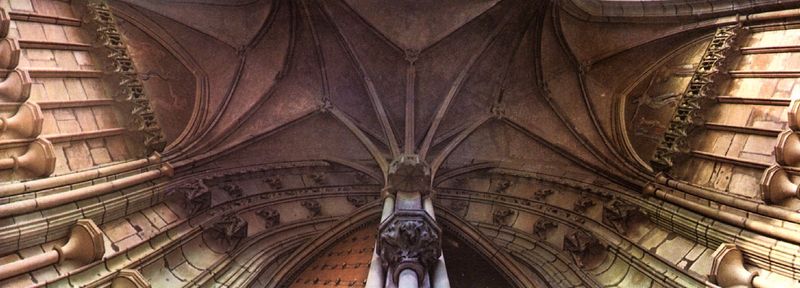
Titel: Südlicher Vorraum “Das goldene Tor” des Prager Veitsdoms
Künstler: Peter Parler
Standort: Prag, Veitsdom (EU - Tschechische Republik)
Schlagwörter: schatten, pfeiler, stützen, säule, säulen, tür, rose, rot, architektur, stein, steine, kirche, decke, gotik, kuppel, querformat, detail, foto, fotografie, bögen, gewölbe, torbogen, kapitell, portal, schlussstein, kreuzrippen, gotisch, kreuzgrat, untersicht, fresko, masswerk, kapitel, gebälk, korintisch, protal, schlusstein, kirchenportal, heiligennischen leer